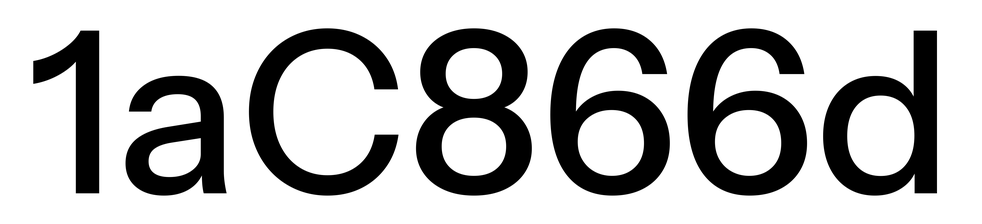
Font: InstrumentSans_Medium